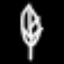
Label: leaf